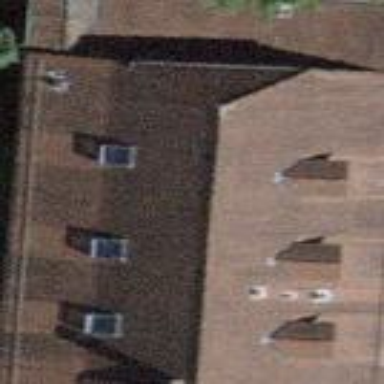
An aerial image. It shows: Residential building with gabled roof oriented along the building.